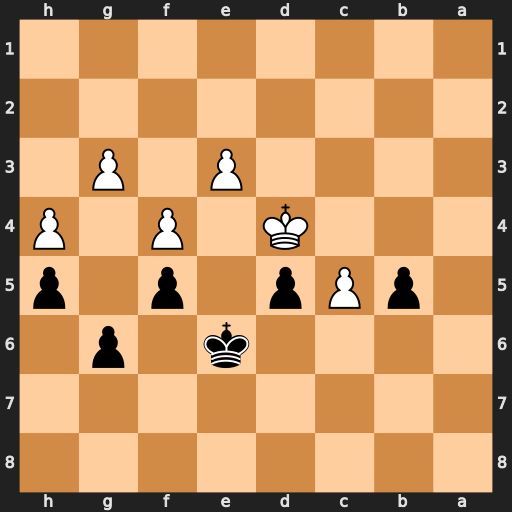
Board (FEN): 8/8/4k1p1/1pPp1p1p/3K1P1P/4P1P1/8/8
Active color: b
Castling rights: -
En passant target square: -
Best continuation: b4 Kd3 Kd7 Kc2 Kc6